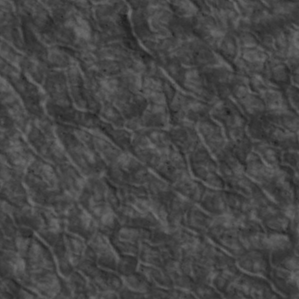
Label: non_frost